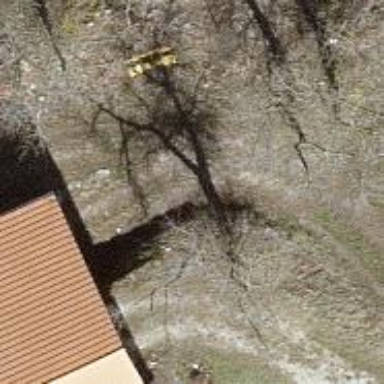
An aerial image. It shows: Single tag "natural: tree."